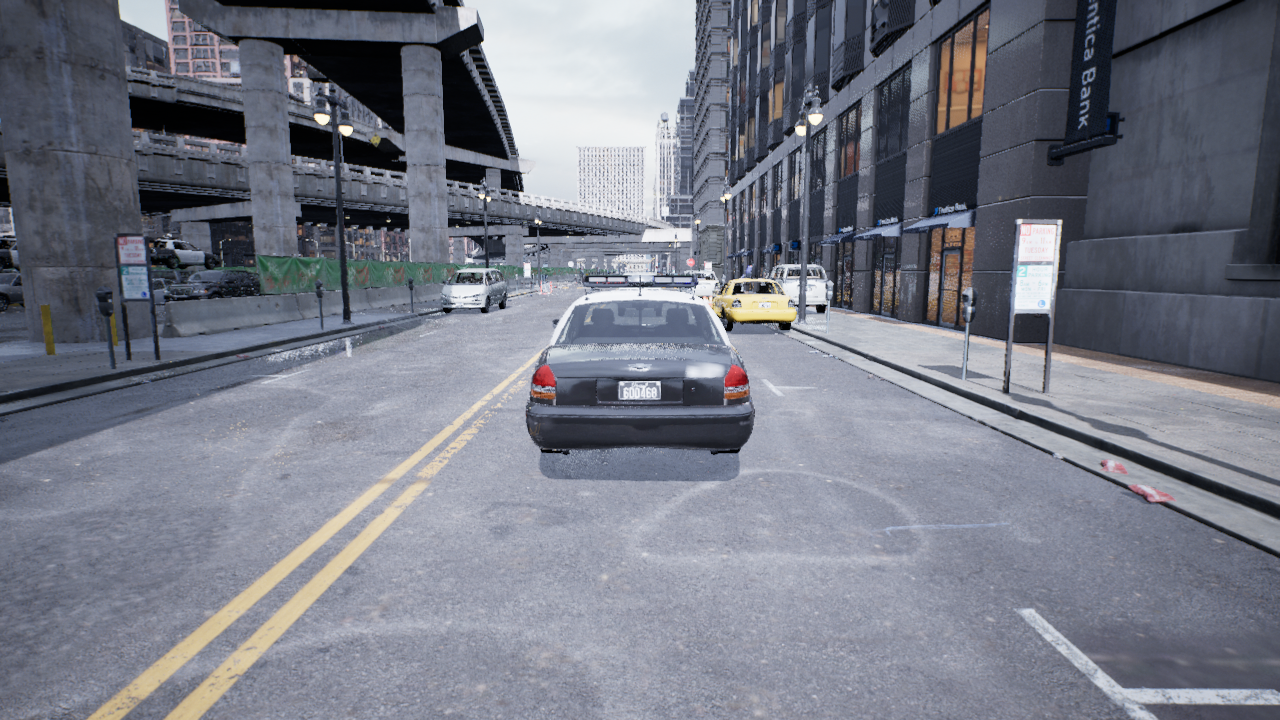
Venue: downtown
Lighting: overcast
Vehicle rig: sedan